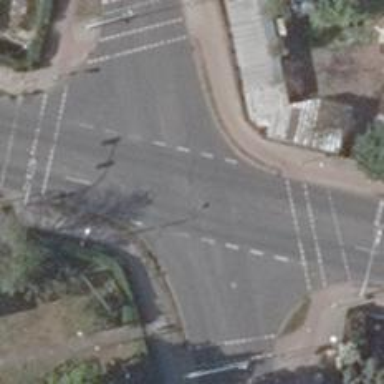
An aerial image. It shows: Road with traffic signals.